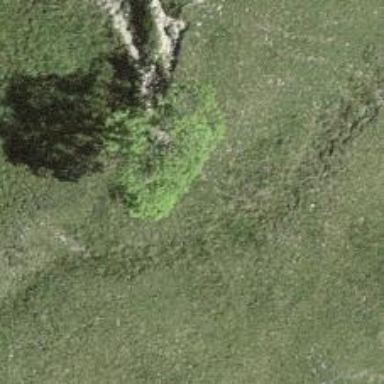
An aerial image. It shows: Single tag "natural: tree."